Question: I have this data in a txt file (fruits2612e.txt)
'''
"people","1","2","3","4","5","6","7","8","9","10","11","12"
"Ej1",0,0,0,0,0,0,0,0,0,0,0,0
"Ej2",0,0,1,1,1,1,1,1,0,0,0,0
"Ej3",0,0,0,0,0,0,1,0,0,0,0,0
"Ej4",0,1,1,1,0,0,1,1,0,0,0,1
"Ej5",1,1,1,1,1,1,1,1,0,0,0,1
"Ej6",1,1,1,1,0,1,1,1,0,0,1,1
"Ej7",1,1,1,1,1,1,1,1,0,0,0,0
"Ej8",0,0,0,1,1,1,0,0,0,0,0,0
"Ej9",0,0,1,1,1,1,1,1,0,0,0,0
"Ej10",0,0,0,1,1,1,1,0,0,0,0,0
"Ej11",0,0,0,0,1,0,0,0,0,1,1,0
"Ej12",0,0,1,1,1,0,0,0,0,1,1,1
"Ej13",0,1,1,1,0,0,0,1,1,1,1,1
"Ej14",1,1,0,0,0,0,0,1,1,1,0,1
"Ej15",0,0,0,0,0,0,0,1,1,1,1,1
"Ej16",0,0,0,0,0,0,0,1,1,1,1,1
'''
I built the heatmap (without the black rectangle) using this code
'''
library(reshape2)
library(ggplot2)
library(scales)
library(plyr)
data <- read.csv("fruits2612e.txt", head=TRUE, sep=",")
data$people <- factor(data$people,levels=rev(data$people))
data.m = melt(data)
#data.m <- ddply(data.m, .(variable), transform, rescale = rescale(value))
data.m[,"rescale"]<-rescale(data.m[,"value"],to=c(0,1))
fewer.labels <- c("Ej16","Ej15","Ej14","Ej13","Ej12","Ej11","Ej10","Ej9","Ej8","Ej7","Ej6","Ej5","Ej4","Ej3","Ej2","Ej1")
p <- ggplot(data.m, aes(variable, people)) +
geom_tile(aes(fill = rescale), colour = "white") +
scale_y_discrete(labels=fewer.labels) +
scale_fill_gradient(low = "red", high = "green") +
theme(axis.text=element_text(size=8))
'''
Now I'm trying to add the black rectangle to the heatmap, but can't find out how, the coordinates are
'''
maxR<-c(topLeftx,topLefty,botRightX,botRightY)
[1] 5 1 7 8
'''

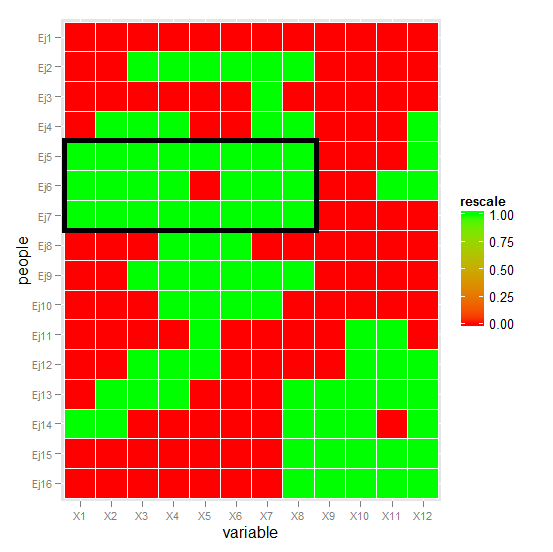
Answer: 'ggplot' manipulates factors internally using their codes, which are accessible using, e.g. 'as.integer(data.m$people)', etc. The corners of the tiles are the codes +/- 0.5. So, for both the x- and y-direction, then this will draw the box you want
'''
maxR <-c(topLeftx=5,topLefty=1,botRightX=7,botRightY=8)
sub.data <- with(data.m,
with(as.list(maxR),
data.m[people %in% paste0("Ej",topLeftx:botRightX)
& variable %in% paste0("X",topLefty:botRightY),]))
p+with(sub.data,annotate(geom="rect", fill="transparent",color="black", size=1.5,
xmin=min(as.integer(variable))-0.5,ymin=min(as.integer(people))-0.5,
xmax=max(as.integer(variable))+0.5,ymax=max(as.integer(people))+0.5))
'''

The tortured code at the beginning is needed because of the bizarre way you've chosen to specify the corners of the box.